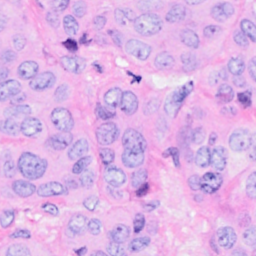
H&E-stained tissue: Breast